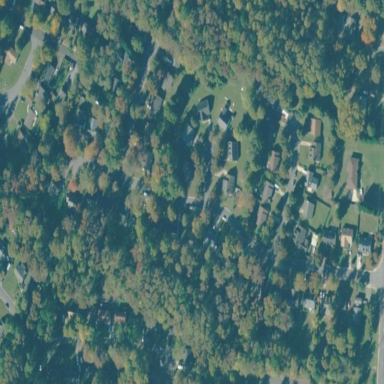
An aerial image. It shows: Residential area consisting of single-family homes.